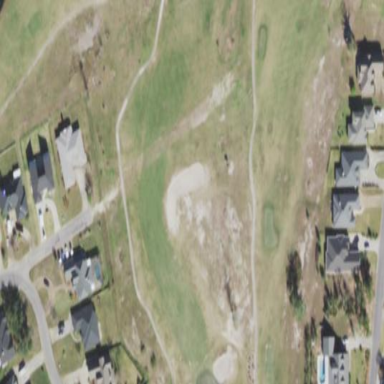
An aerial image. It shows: Area of rough grass used for golf.